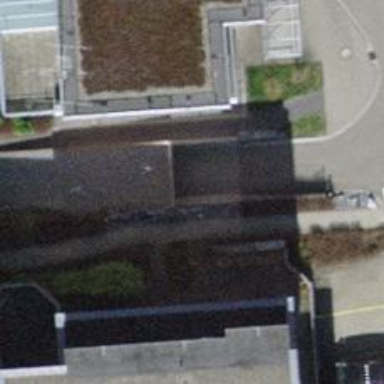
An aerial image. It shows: Parking entrance.